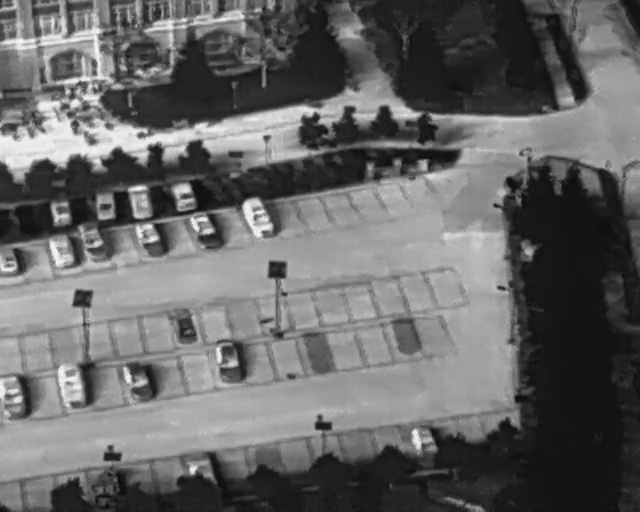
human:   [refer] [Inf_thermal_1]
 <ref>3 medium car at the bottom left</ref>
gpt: <box>[[7, 72, 14, 77, 168], [-1, 74, 5, 79, 2], [17, 72, 24, 77, 164]]</box>

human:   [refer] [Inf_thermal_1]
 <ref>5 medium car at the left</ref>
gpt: <box>[[6, 46, 12, 51, 167], [25, 61, 31, 65, 166], [11, 45, 18, 49, 166], [18, 37, 24, 41, 170], [21, 44, 26, 49, 168]]</box>

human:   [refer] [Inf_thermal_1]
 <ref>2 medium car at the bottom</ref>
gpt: <box>[[32, 68, 39, 72, 169], [63, 83, 68, 88, 162]]</box>

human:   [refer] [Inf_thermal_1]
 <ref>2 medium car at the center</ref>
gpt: <box>[[36, 40, 43, 44, 156], [28, 42, 35, 47, 157]]</box>

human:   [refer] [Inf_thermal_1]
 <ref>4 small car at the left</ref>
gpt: <box>[[0, 48, 3, 52, 2], [7, 39, 11, 43, 169], [14, 37, 18, 42, 2], [26, 36, 30, 40, 169]]</box>